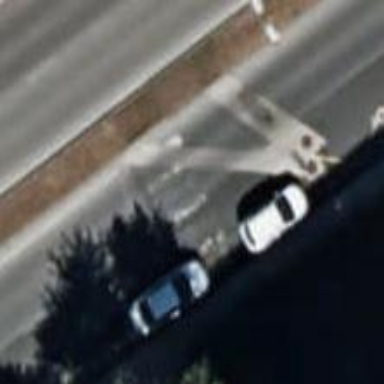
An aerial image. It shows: Uncontrolled crossing on the road.